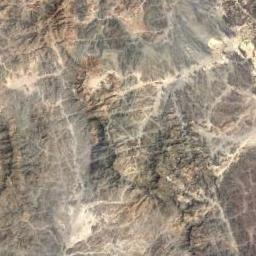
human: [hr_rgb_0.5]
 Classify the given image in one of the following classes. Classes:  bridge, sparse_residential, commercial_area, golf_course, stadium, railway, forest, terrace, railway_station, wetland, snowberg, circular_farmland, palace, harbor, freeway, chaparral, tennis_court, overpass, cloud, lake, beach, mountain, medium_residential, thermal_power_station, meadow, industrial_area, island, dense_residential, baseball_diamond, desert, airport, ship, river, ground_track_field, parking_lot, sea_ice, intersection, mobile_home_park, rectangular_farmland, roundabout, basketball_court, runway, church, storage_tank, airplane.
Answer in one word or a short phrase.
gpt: mountain